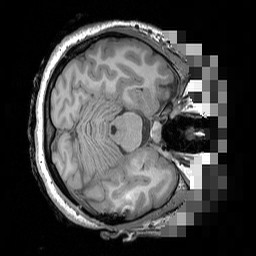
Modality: T1w
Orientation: axial
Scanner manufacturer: siemens
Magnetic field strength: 3 T
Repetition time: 1.5 s
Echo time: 0.00291 s